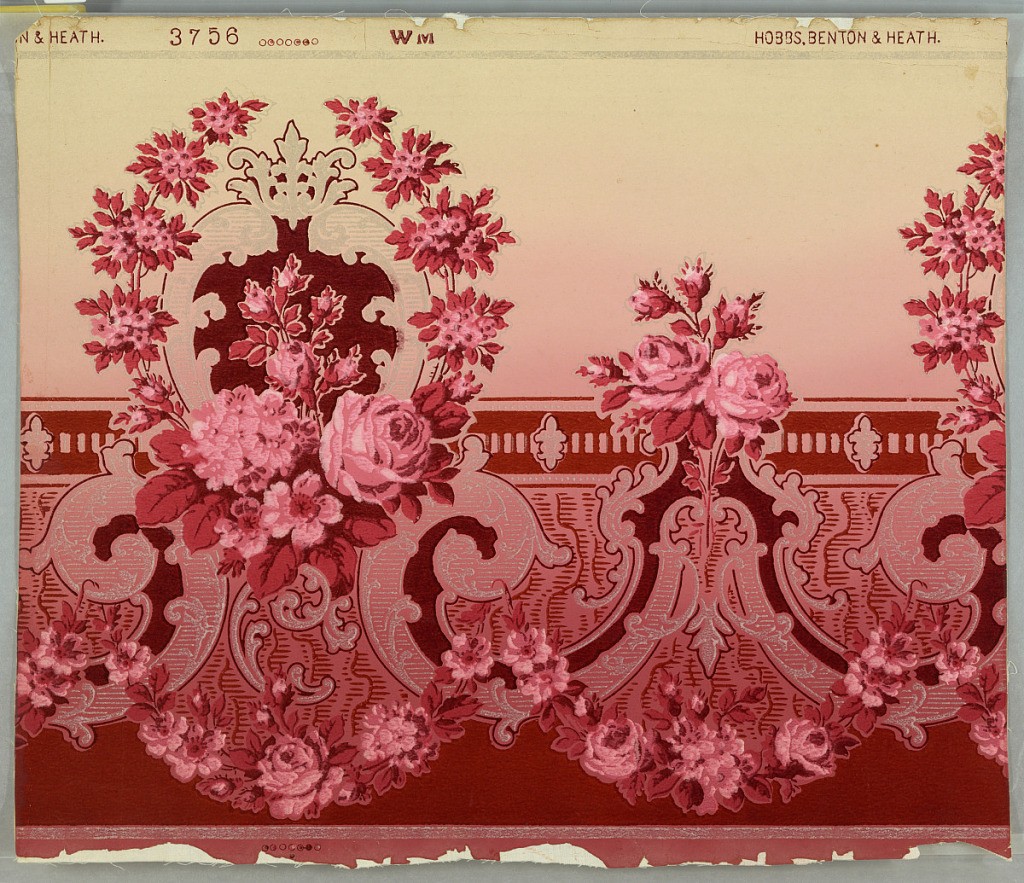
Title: Frieze
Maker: Hobbs, Benton & Heath, Hoboken, New Jersey
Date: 1890–95
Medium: Machine-printed
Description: Imitates a flock paper. Scrollwork and clusters of roses. The scrollwork is silvered. Printed in silver, red and pink on graded cream ground.